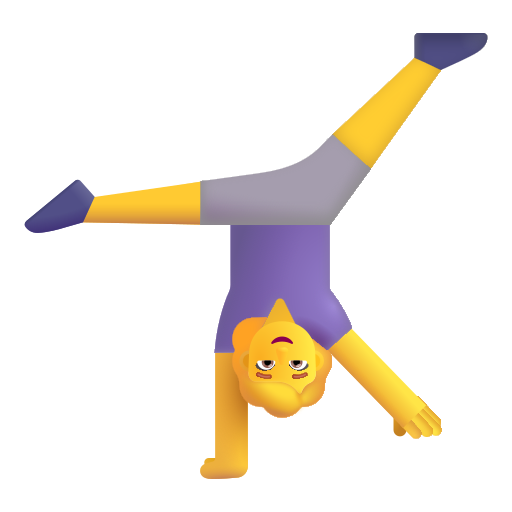
woman cartwheeling color default